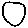
Label: circle